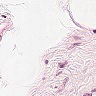
Metastatic tissue present: no